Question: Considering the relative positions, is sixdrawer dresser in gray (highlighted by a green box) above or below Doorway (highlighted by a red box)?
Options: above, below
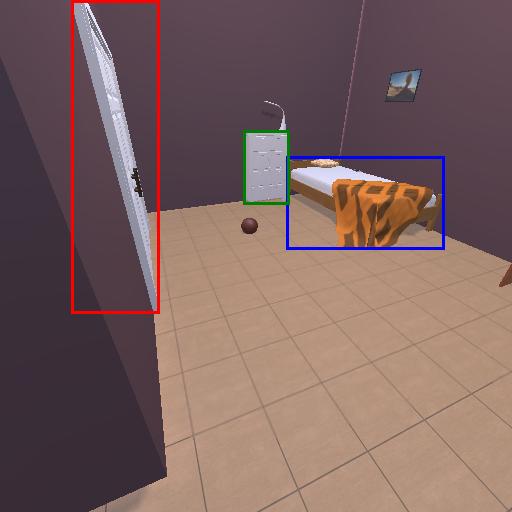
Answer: above